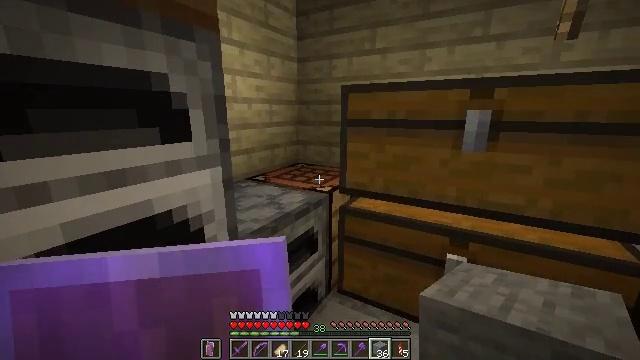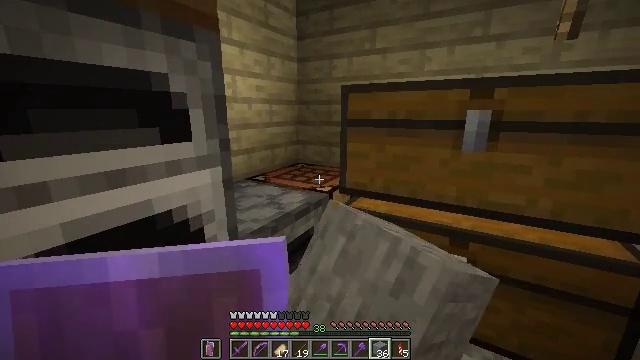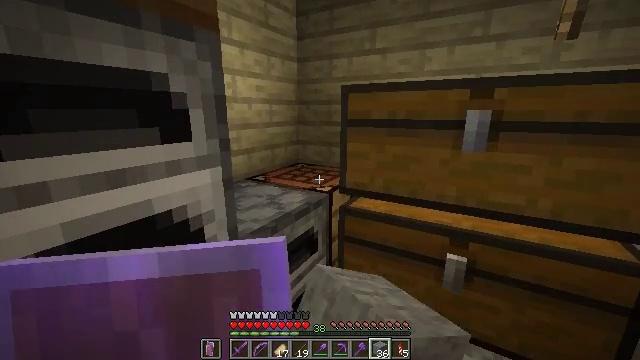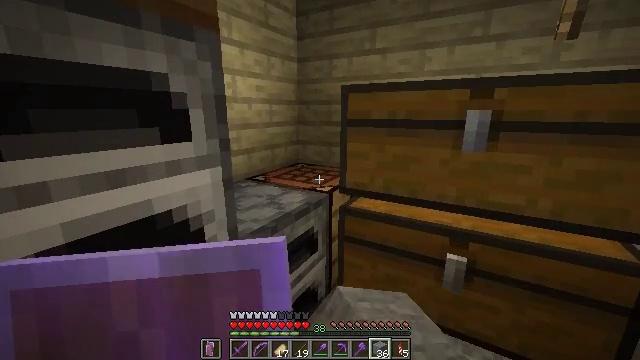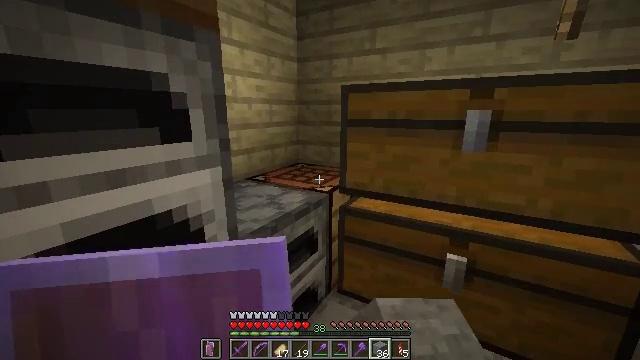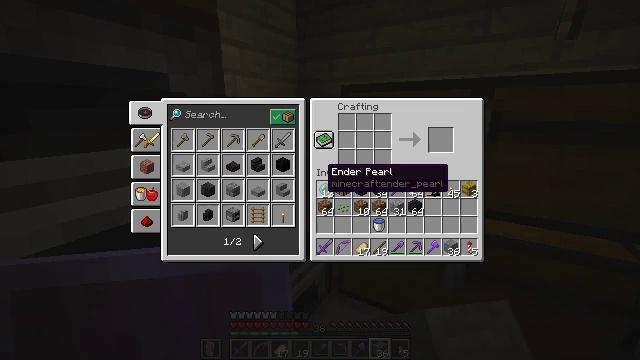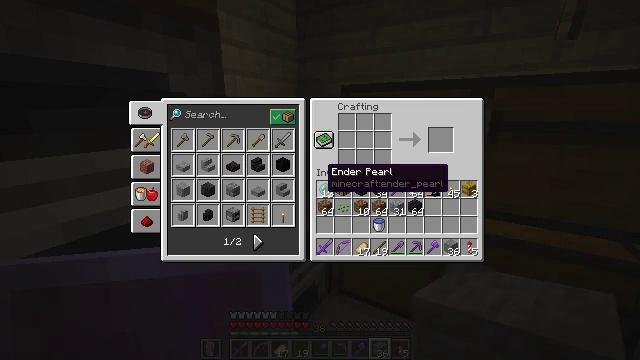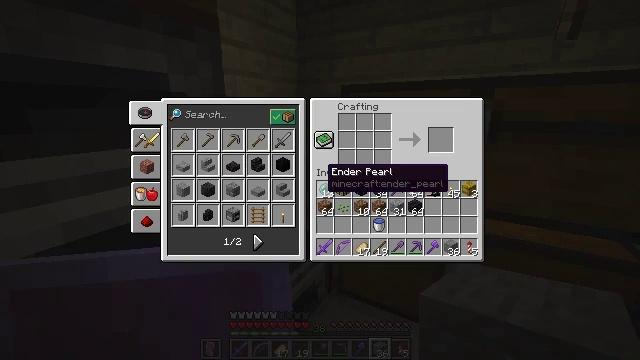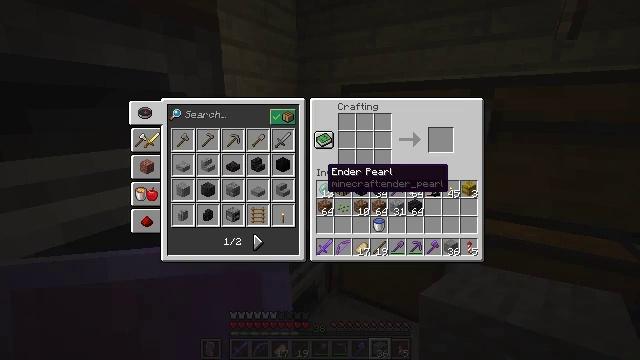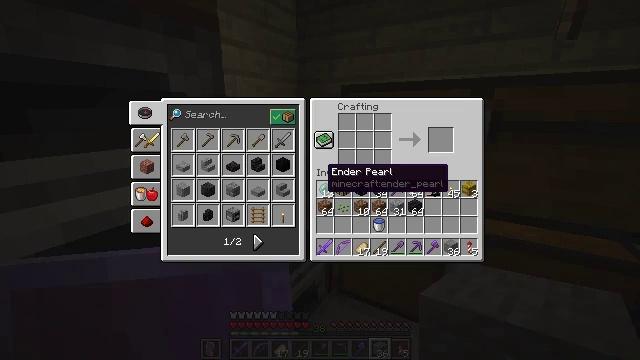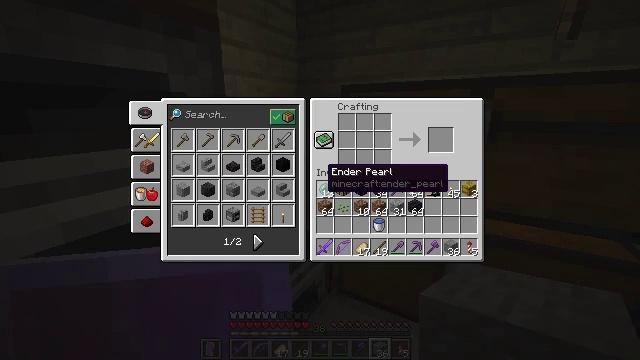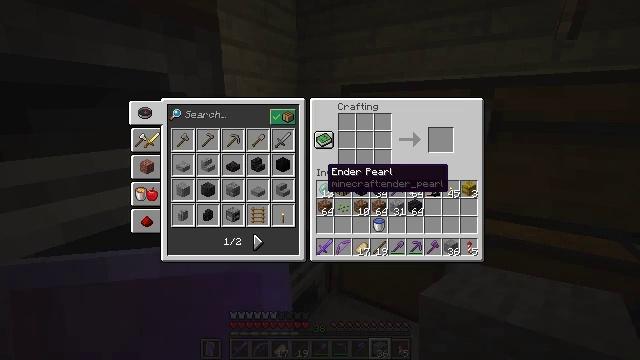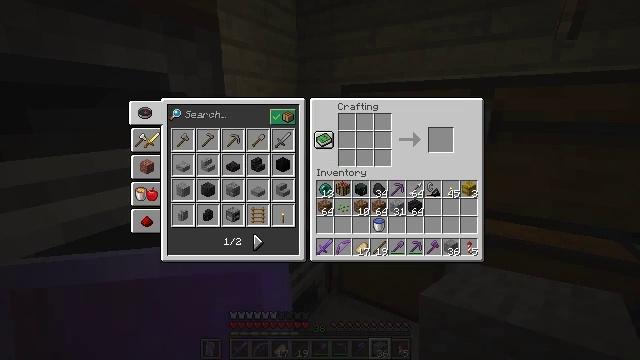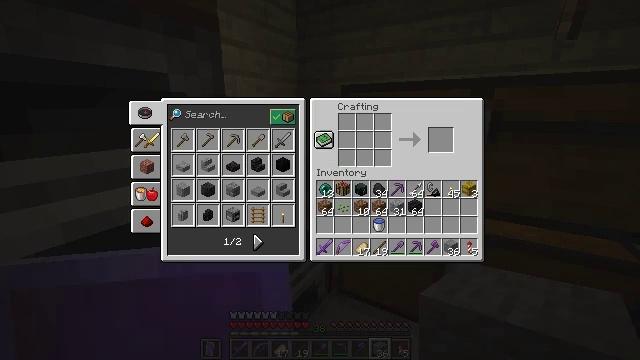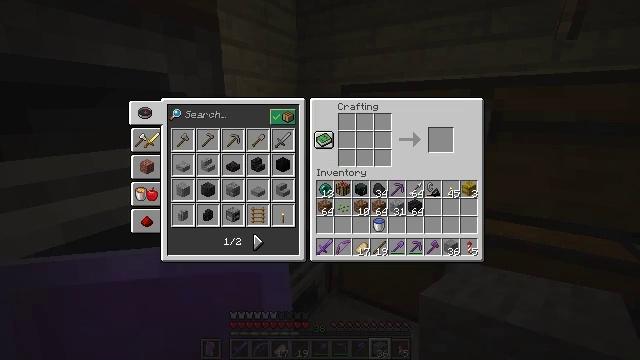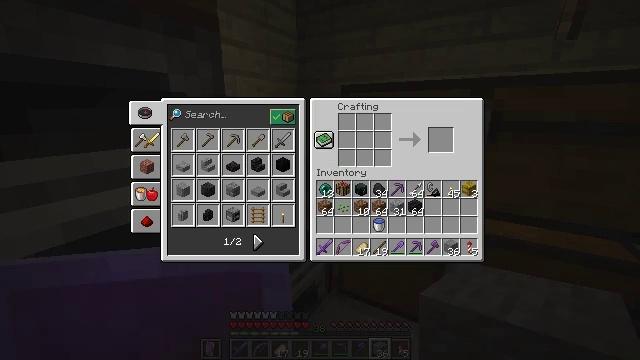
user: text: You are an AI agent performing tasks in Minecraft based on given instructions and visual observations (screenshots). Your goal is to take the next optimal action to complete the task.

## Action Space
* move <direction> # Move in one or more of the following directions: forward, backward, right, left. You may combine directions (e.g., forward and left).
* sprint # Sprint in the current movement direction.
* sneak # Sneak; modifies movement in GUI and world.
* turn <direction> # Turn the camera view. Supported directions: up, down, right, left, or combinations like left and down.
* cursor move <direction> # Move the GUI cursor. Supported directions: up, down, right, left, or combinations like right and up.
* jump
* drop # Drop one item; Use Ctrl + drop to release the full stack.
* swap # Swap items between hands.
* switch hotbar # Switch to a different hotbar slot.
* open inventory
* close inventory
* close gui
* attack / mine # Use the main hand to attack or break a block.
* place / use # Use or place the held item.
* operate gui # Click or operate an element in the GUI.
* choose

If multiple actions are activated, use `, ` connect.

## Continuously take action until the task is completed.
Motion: motion action
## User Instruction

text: Arrange polished blackstone in the crafting table to craft polished blackstone bricks.
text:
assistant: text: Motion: use / place
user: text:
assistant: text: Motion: use / place
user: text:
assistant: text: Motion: no_op
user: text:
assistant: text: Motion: no_op
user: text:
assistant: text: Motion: no_op
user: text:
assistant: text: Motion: no_op
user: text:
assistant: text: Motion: no_op
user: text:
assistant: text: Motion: no_op
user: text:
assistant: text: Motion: no_op
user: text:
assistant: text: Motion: no_op
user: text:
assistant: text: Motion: no_op
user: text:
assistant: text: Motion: turn left
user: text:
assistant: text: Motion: no_op
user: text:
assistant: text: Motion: no_op
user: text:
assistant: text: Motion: no_op
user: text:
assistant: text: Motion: no_op
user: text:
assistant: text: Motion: turn left
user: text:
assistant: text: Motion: turn left
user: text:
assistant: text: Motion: no_op
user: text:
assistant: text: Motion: no_op
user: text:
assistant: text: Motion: no_op
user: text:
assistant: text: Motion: turn up
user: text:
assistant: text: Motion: turn up
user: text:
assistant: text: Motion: no_op
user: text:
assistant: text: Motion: no_op
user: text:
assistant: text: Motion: no_op
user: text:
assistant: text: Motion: no_op
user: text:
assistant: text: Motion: no_op
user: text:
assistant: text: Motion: no_op
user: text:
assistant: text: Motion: no_op